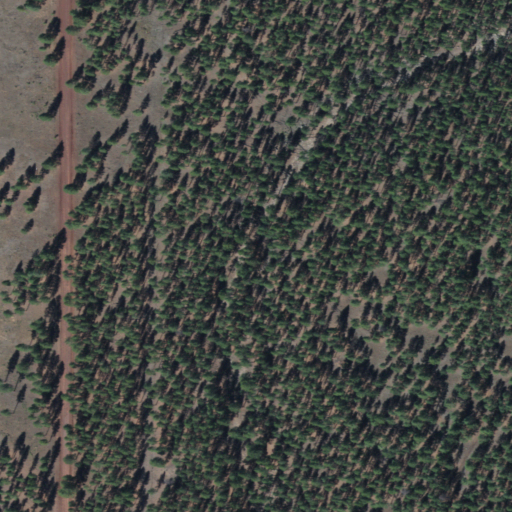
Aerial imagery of valley in Arizona named Spring Valley containing evergreen forest, open development, shrub, and low intensity development